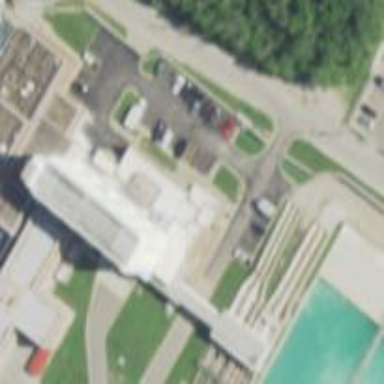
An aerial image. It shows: Building that serves as water utility office.